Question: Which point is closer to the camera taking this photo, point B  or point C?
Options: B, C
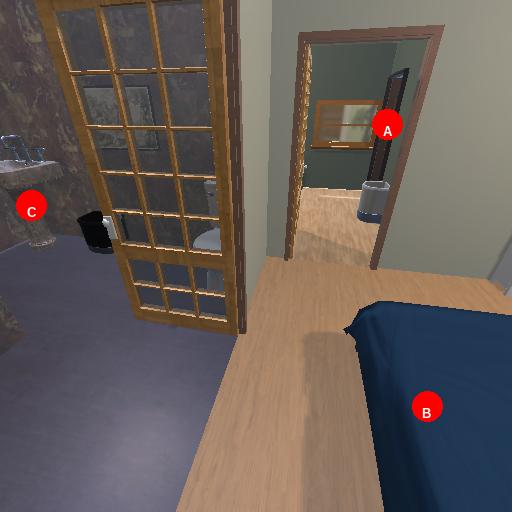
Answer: B